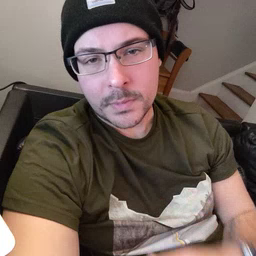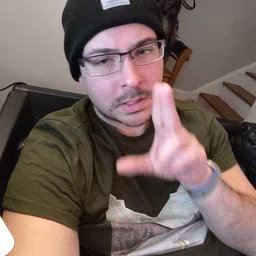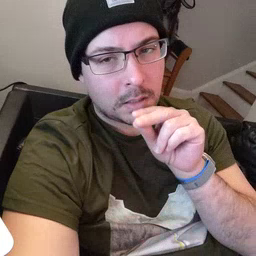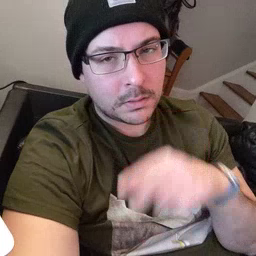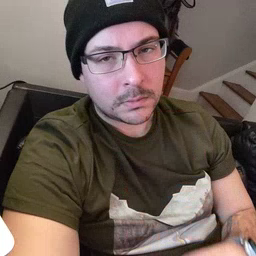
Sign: duck